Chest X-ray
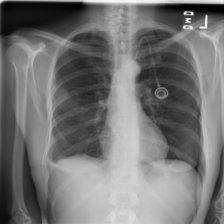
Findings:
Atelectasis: negative
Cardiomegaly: negative
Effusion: negative
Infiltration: negative
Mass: negative
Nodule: negative
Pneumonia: negative
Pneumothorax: negative
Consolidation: negative
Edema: negative
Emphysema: negative
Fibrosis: negative
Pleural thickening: negative
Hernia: negative